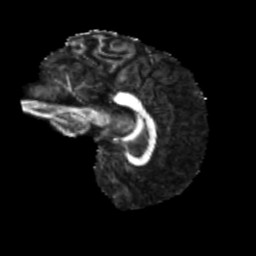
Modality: FA
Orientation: sagittal
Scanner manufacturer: siemens
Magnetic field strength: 3 T
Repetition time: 4 s
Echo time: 0.0594 s